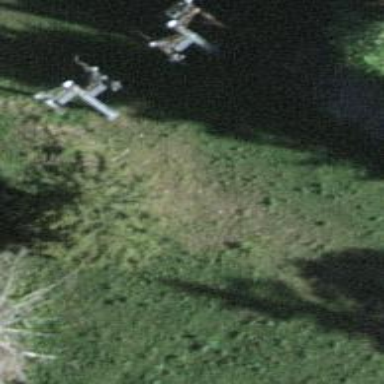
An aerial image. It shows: Pylon used for aerialway.